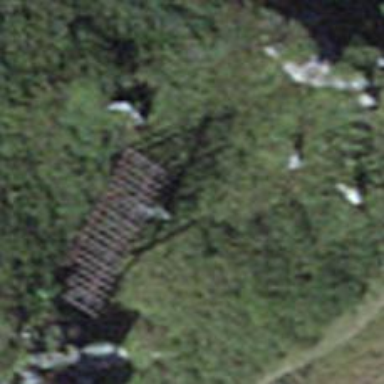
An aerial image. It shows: Structure designed for avalanche protection.